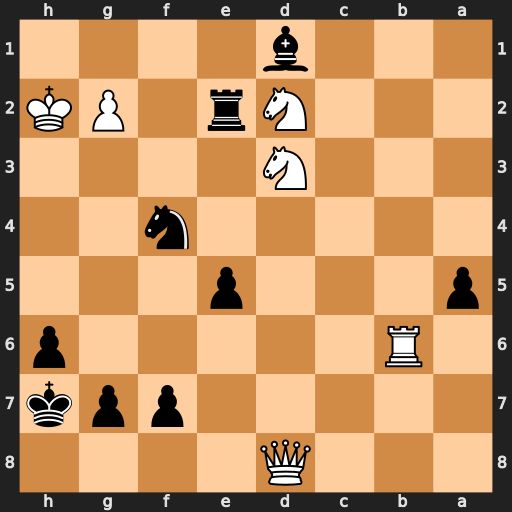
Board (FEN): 3Q4/5ppk/1R5p/p3p3/5n2/3N4/3Nr1PK/3b4
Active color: b
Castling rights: -
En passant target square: -
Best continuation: Rxg2+ Kh1 Rxd2 Qd7 Bf3+